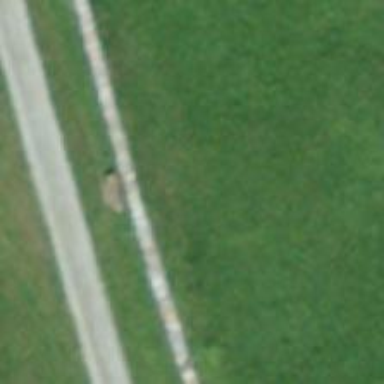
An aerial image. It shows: Bench.